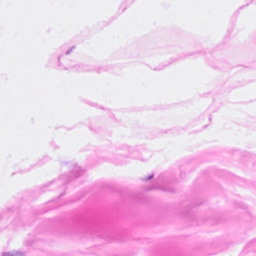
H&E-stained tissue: Breast